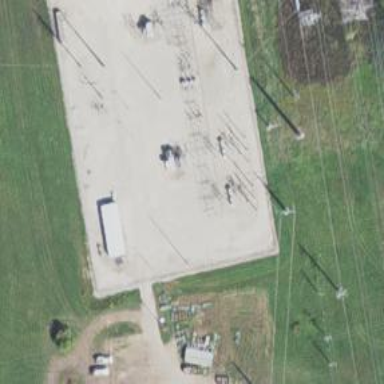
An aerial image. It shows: Switch used for power control.